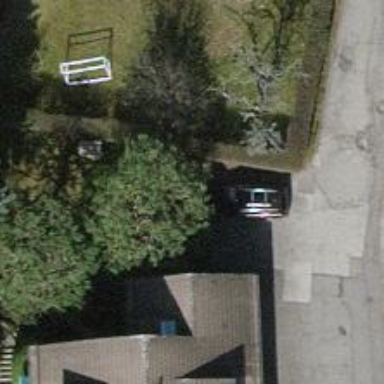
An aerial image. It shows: Urban tree with needle-leaved evergreen.